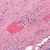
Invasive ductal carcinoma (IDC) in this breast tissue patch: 1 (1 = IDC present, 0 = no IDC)